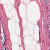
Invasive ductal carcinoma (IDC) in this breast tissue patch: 0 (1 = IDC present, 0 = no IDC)